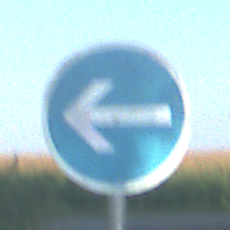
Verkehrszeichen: VorgeschriebeneFahrtrichtungHierLinks
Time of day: MorningAfternoon
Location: Outdoor (RoadRail)
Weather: Clear
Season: NotSpecified
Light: Natural